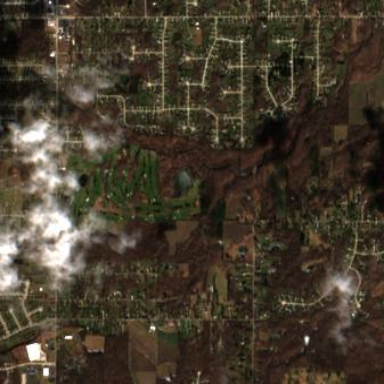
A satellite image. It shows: Golf course.